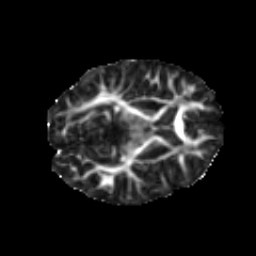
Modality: FA
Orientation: axial
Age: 9
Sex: female
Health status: ill
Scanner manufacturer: ge
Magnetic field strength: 3 T
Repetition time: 6.752 s
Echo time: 0.079 s